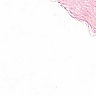
Metastatic tissue present: no